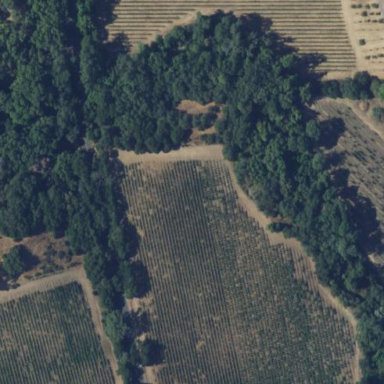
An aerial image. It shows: Vineyard growing grapes.